Question: I am trying to deploy an app to App Store however Apple rejects the app.
I am getting an error 'ITMS :90096' which is specific to 4 inch splash screen for iPhone 5.
I have added the splash into the app and referred it into the 'config.xml'.
I have tried various solutions on SO and also other sites but no luck.
I am unsure how to fix it and its getting real frustrating now. Can someone help?
The error
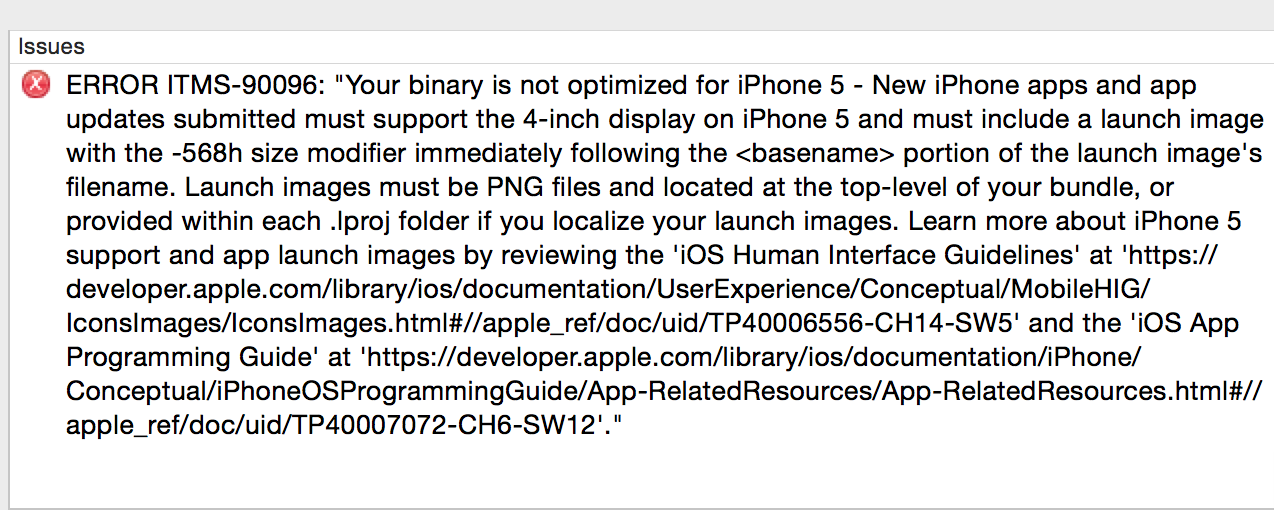
Answer: Why you are referring Splash images in Config.xml rather than applying in AssetManager.
Click on your project, General-> App Icon and Launch images.